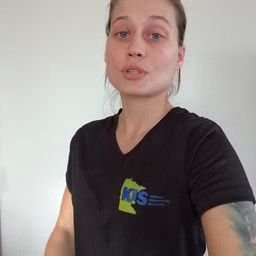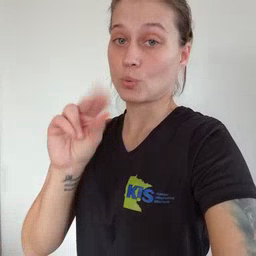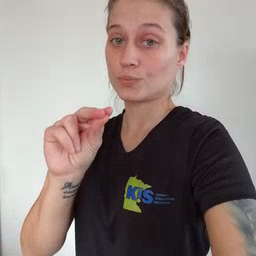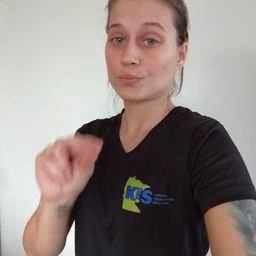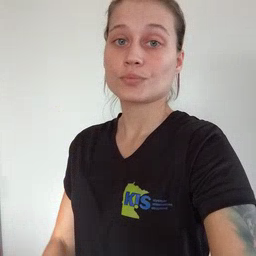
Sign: no